Field crop: maize
Growth stage: 1
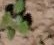
Species: chenopodium